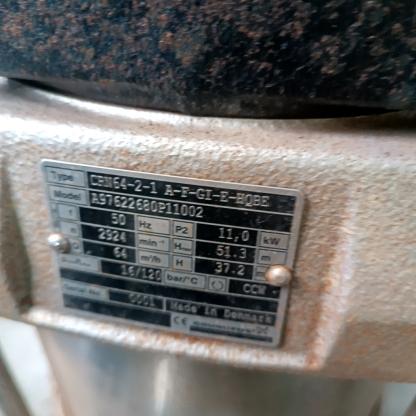
Klasa: tabliczka-znamionowa